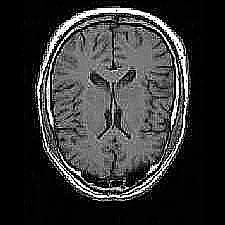
Label: notumor